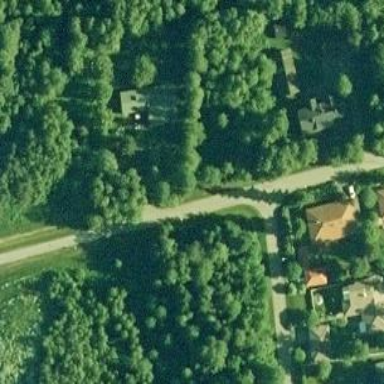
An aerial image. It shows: Cycleway.